Field crop: tomato
Growth stage: 1
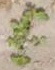
Species: portulaca